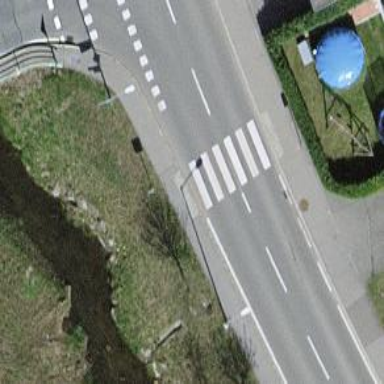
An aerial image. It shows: Uncontrolled zebra crossing with white markings on the road.